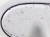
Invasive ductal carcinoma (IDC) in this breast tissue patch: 0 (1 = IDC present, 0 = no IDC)